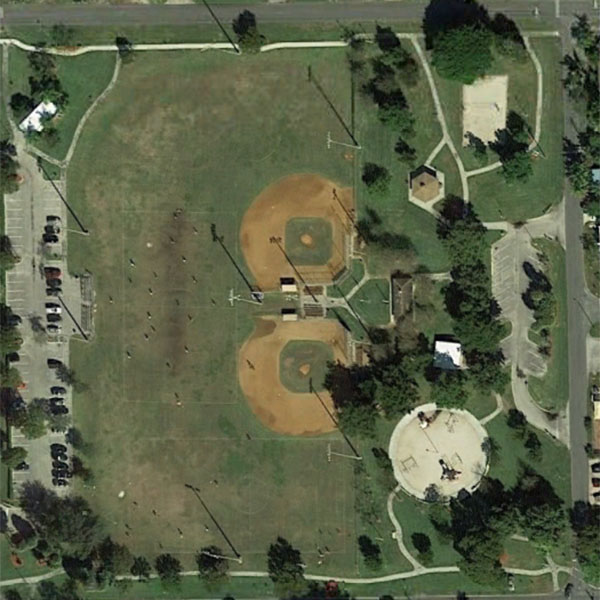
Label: BaseballField